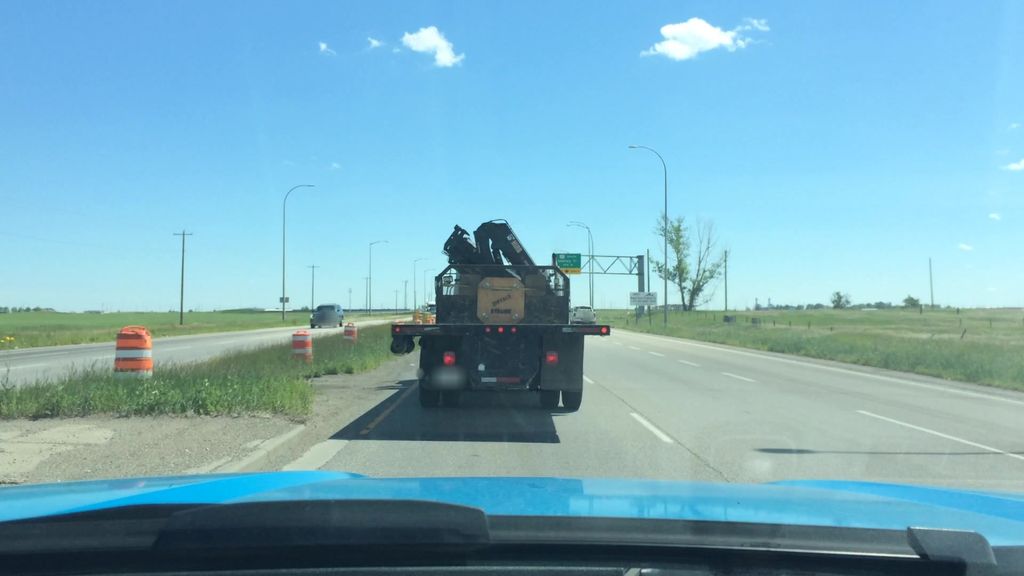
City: calgary